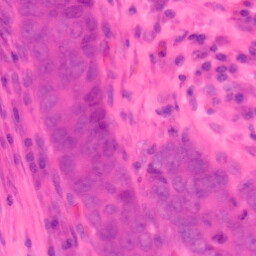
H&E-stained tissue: Colon